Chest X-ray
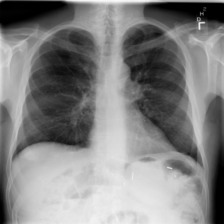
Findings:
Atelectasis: negative
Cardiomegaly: negative
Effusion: negative
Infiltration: negative
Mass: negative
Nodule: negative
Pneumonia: negative
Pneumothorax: negative
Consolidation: negative
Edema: negative
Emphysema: negative
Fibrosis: negative
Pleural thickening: negative
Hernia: negative